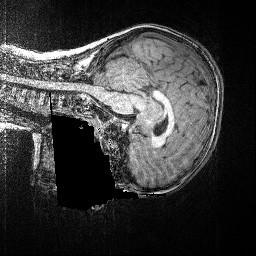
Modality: T1w
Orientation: sagittal
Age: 83
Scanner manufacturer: siemens
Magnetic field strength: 3 T
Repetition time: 2.5 s
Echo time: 0.00347 s